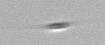
Label: Cylindrotheca_morphotype1